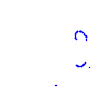
Particle: proton